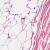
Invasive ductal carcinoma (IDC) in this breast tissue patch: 0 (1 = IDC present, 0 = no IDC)